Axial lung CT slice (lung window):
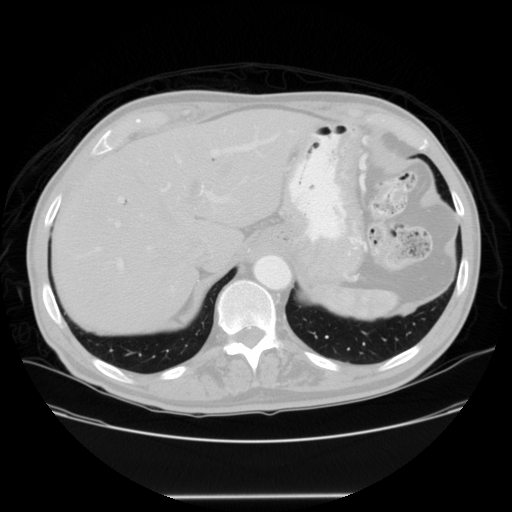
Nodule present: no